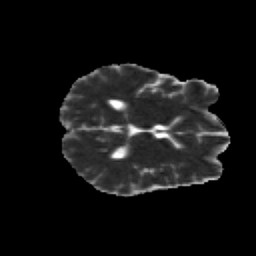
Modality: MD
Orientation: axial
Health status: healthy
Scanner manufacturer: siemens
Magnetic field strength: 3 T
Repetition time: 12 s
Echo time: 0.092 s